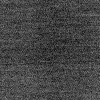
Atmospheric dust classification: dusty